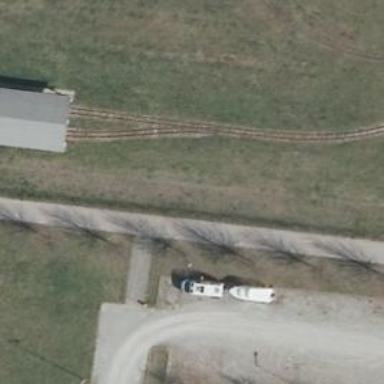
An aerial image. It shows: Preserved narrow gauge railway.